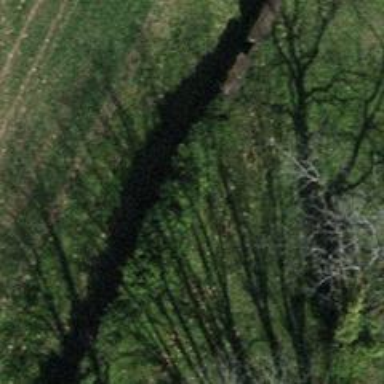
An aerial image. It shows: Wall is shown in the image.